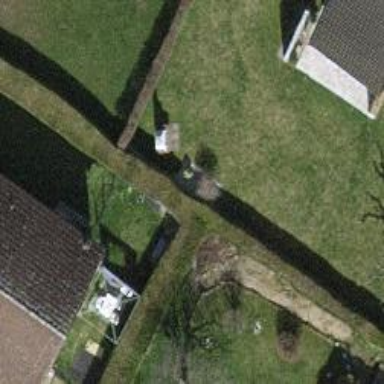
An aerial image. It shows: Hedge barrier.